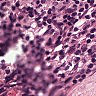
Metastatic tissue present: no